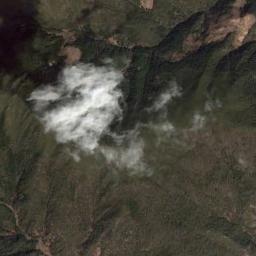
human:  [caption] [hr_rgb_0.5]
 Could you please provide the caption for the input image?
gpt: A large cloud of white clouds floated above the hills .

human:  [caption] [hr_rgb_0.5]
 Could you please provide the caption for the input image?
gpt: White clouds on green hills .

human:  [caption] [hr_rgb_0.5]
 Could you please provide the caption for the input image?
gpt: The white cloud is above the mountain .

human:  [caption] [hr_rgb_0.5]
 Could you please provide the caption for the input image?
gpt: The cumulus clouds are located above the land covered by some vegetation while some ups and downs are on the land .

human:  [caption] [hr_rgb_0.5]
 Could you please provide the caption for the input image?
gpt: One piece of white cloud over a mountain .